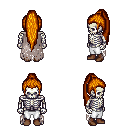
a pixel art fantasy rpg character, male body template, skeleton, gray tattered cape, white pants, dark blonde extra-long topknot hairstyle, brown shoes, four views (front, back, left, right), 2x2 character sprite sheet, small pixel art, hard edges, no anti-aliasing